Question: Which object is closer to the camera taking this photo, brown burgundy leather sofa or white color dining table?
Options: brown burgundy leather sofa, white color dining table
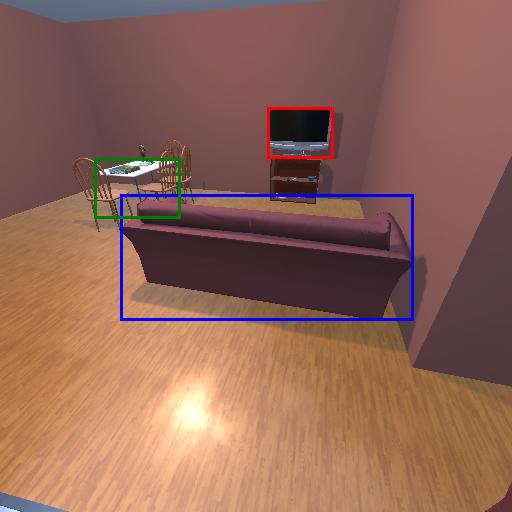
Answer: brown burgundy leather sofa